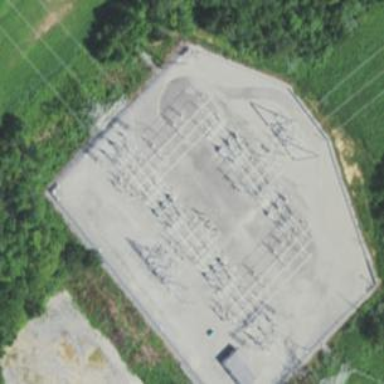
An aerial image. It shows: Fence surrounds transmission level power substation.